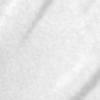
Label: change